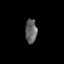
Tissue: prostate
Cell type: Endothelial cells
Senescence score: 0.6893
Nuclear area (px): 275
Mean DAPI intensity: 99.887